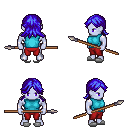
a pixel art fantasy rpg character, male body template, dark elf, purple skin, teal sleeveless shirt, red pants, blue loose hair, white slippers, spear, four views (front, back, left, right), 2x2 character sprite sheet, small pixel art, hard edges, no anti-aliasing